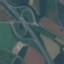
Land use / land cover class: Highway